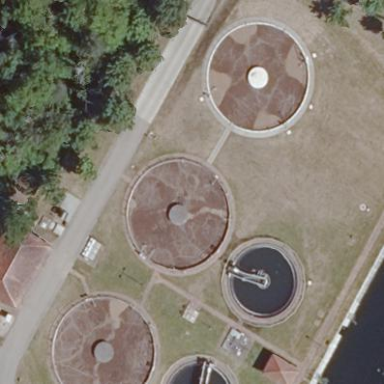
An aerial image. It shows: Image of wastewater.